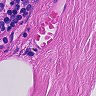
Metastatic tissue present: no